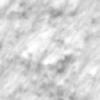
Label: no_change